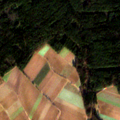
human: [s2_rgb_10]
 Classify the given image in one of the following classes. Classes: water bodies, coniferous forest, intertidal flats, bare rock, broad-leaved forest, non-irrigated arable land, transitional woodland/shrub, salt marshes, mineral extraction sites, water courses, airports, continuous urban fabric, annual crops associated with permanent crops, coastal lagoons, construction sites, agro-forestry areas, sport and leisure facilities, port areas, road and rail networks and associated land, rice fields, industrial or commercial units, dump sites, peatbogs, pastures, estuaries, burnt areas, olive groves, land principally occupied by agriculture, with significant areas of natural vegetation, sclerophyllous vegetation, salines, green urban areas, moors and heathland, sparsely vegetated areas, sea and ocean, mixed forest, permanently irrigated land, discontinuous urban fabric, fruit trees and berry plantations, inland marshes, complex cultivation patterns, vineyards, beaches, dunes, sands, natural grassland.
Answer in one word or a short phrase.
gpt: non-irrigated arable land, mixed forest